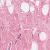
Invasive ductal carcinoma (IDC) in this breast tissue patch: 0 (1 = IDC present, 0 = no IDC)